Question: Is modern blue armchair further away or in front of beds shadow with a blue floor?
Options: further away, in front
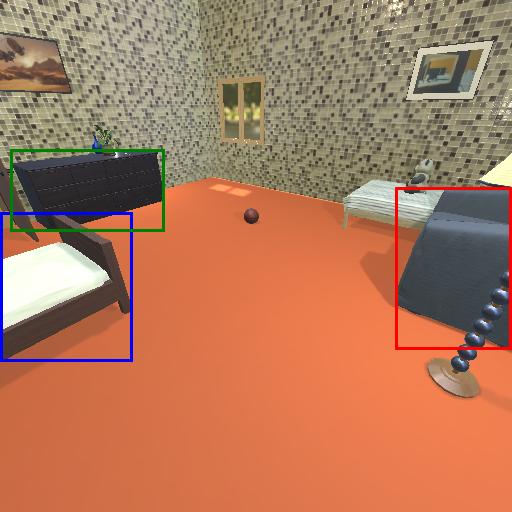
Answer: further away